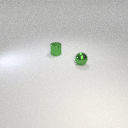
small green metal cylinder to the left of small green metal sphere